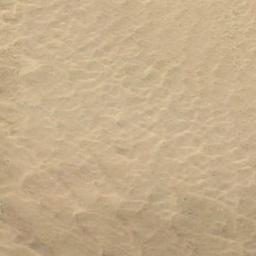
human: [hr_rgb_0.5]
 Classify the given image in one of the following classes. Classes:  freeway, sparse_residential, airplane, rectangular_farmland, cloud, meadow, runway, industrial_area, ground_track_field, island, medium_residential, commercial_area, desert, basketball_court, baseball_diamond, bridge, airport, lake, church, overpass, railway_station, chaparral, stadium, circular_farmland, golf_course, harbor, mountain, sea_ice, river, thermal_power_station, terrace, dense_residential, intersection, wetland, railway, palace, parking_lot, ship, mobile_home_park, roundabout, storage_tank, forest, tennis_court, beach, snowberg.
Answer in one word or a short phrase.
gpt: desert